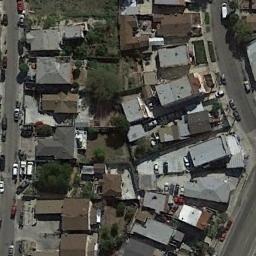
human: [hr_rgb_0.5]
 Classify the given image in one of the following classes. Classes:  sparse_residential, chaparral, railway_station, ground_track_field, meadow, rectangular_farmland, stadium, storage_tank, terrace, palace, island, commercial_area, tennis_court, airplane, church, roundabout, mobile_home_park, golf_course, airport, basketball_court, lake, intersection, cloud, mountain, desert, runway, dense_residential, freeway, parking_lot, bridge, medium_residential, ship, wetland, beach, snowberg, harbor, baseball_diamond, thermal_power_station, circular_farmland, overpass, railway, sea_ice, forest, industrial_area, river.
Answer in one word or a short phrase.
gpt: dense_residential